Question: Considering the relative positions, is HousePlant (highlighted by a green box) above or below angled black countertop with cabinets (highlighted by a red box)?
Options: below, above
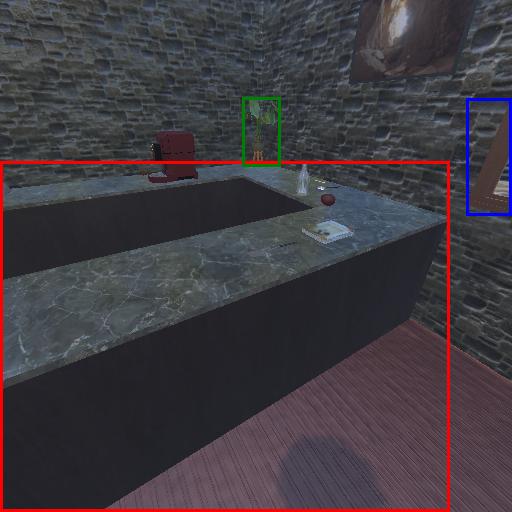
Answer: below